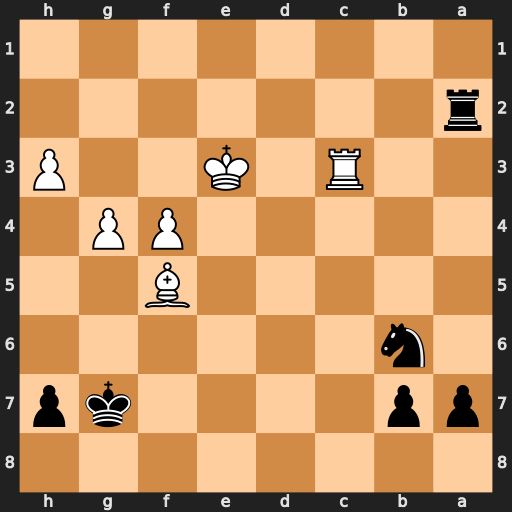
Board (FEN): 8/pp4kp/1n6/5B2/5PP1/2R1K2P/r7/8
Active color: b
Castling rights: -
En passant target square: -
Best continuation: Nd5+ Kf3 Nxc3